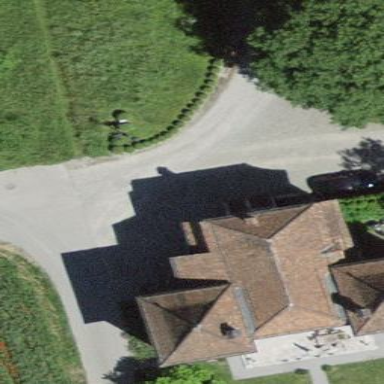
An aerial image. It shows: Historic castle building designed in the style of manor.